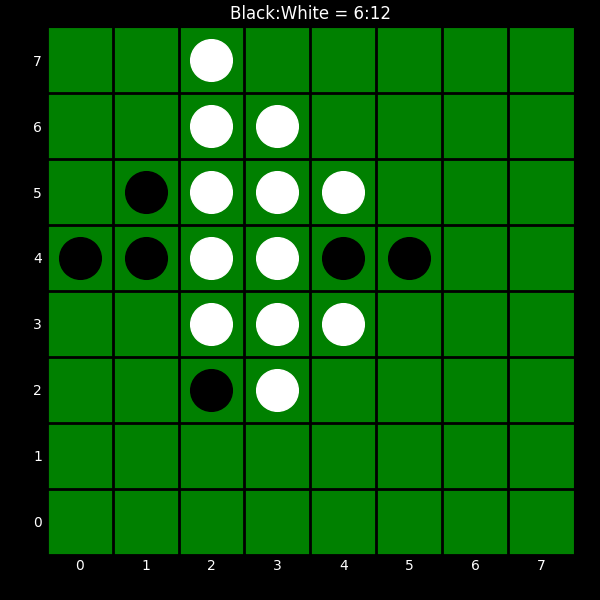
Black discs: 6
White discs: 12